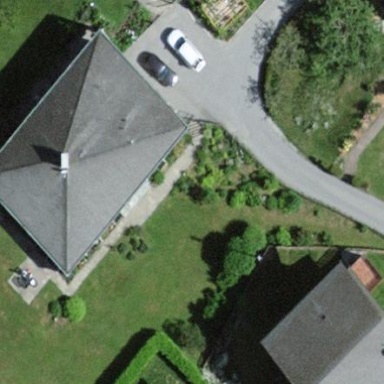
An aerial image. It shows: Simple house.